Question: I have tried to break the long number '111111111111111111112222222222222222222222333333333333333333344444444444444444445555555555555555' around an image, but it is not right.
Please check the html below.
'''
<td valign="top" colspan='1' style="width:1120px; word-break:break-all;">
<img src="file://#step_image" width="140" style="float: right"/>
111111111111111111112222222222222222222222333333333333333333344444444444444444445555555555555555
</td>
'''
And the result is like this:

Why does it have the space inside?
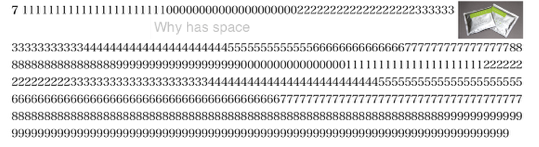
Answer: Very interesting question. Unicode specifies that the break should not happen within a number: <URL>
And it's discussed more here in a webkit bug report: <URL>
So I think the answer is that CSS explicitly does not support what you want because Unicode says that it shouldn't. I have hit very similar constraints in the past. In that case I had to parse the string to insert a <URL> between all characters. That would work for you if you have the ability to modify the number string like that.
When you set <URL> and add the zero width spaces you get this:

(Maybe someday they'll add word-wrap: break-ALL-i-am-serious!, but I wouldn't hold my breath for it.)